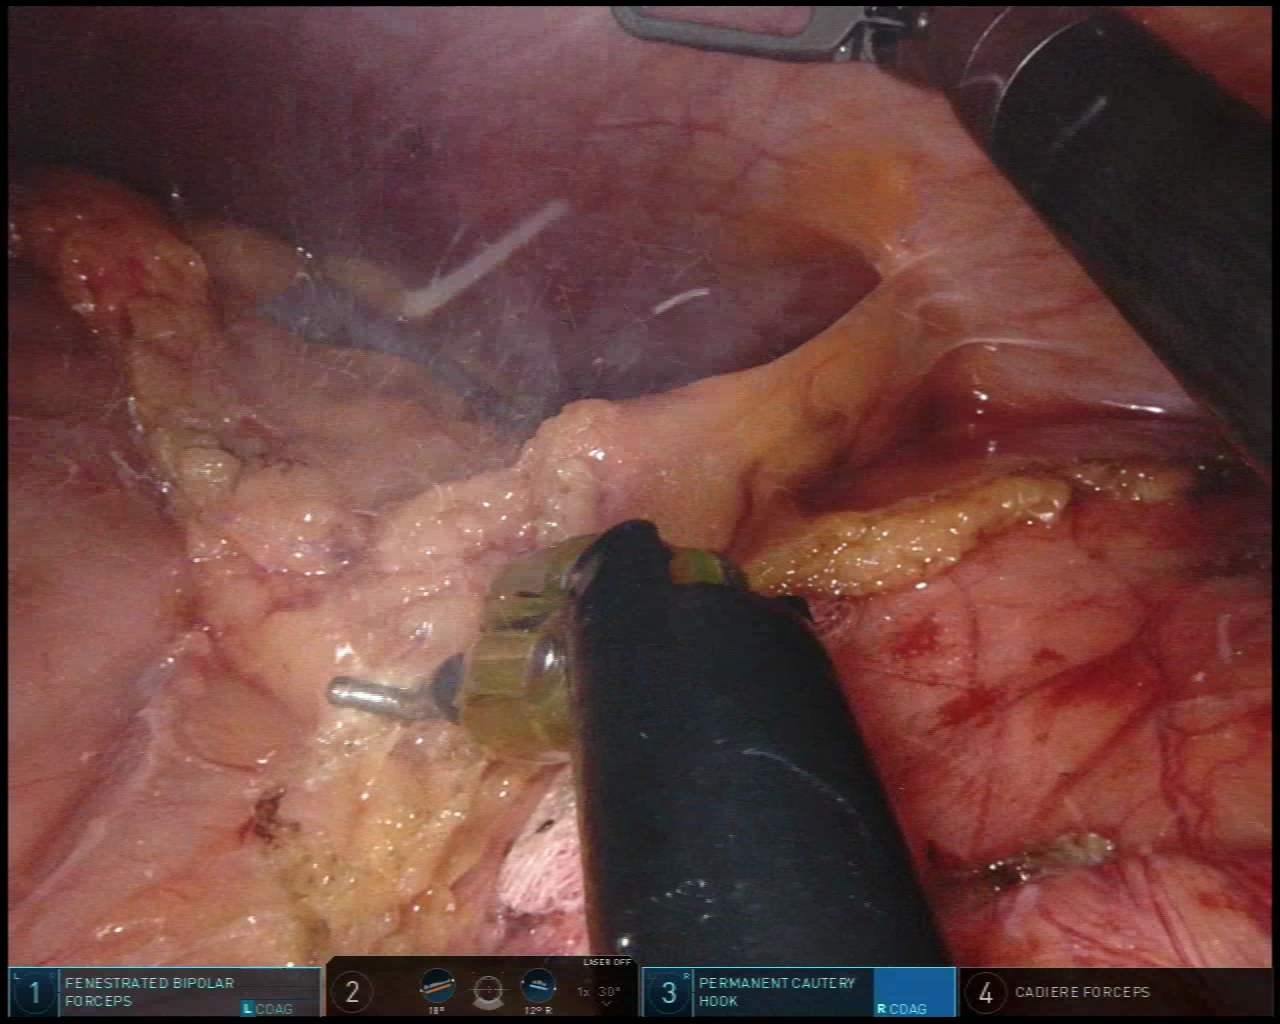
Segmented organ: spleen
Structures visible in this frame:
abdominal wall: yes
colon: yes
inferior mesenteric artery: no
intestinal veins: no
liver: no
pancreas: no
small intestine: no
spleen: yes
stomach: no
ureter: no
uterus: no
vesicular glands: no